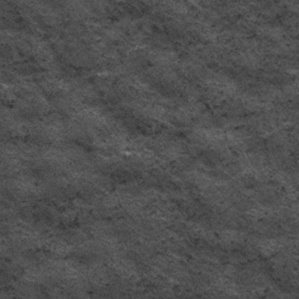
Label: frost